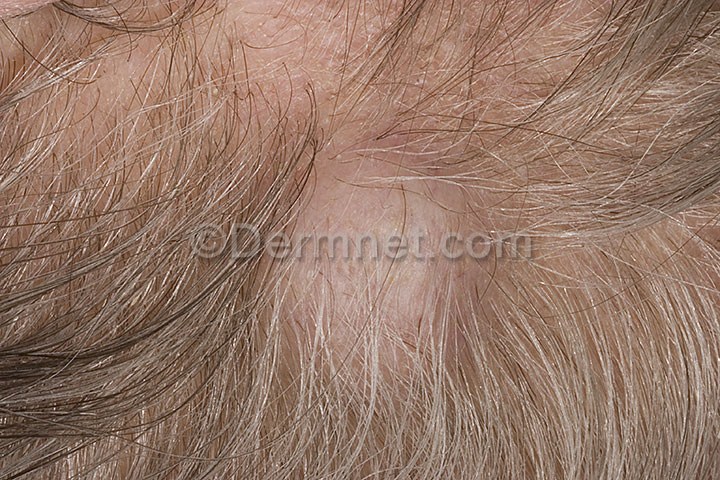
Disease: Seborrheic Keratoses and other Benign Tumors